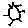
Label: sun